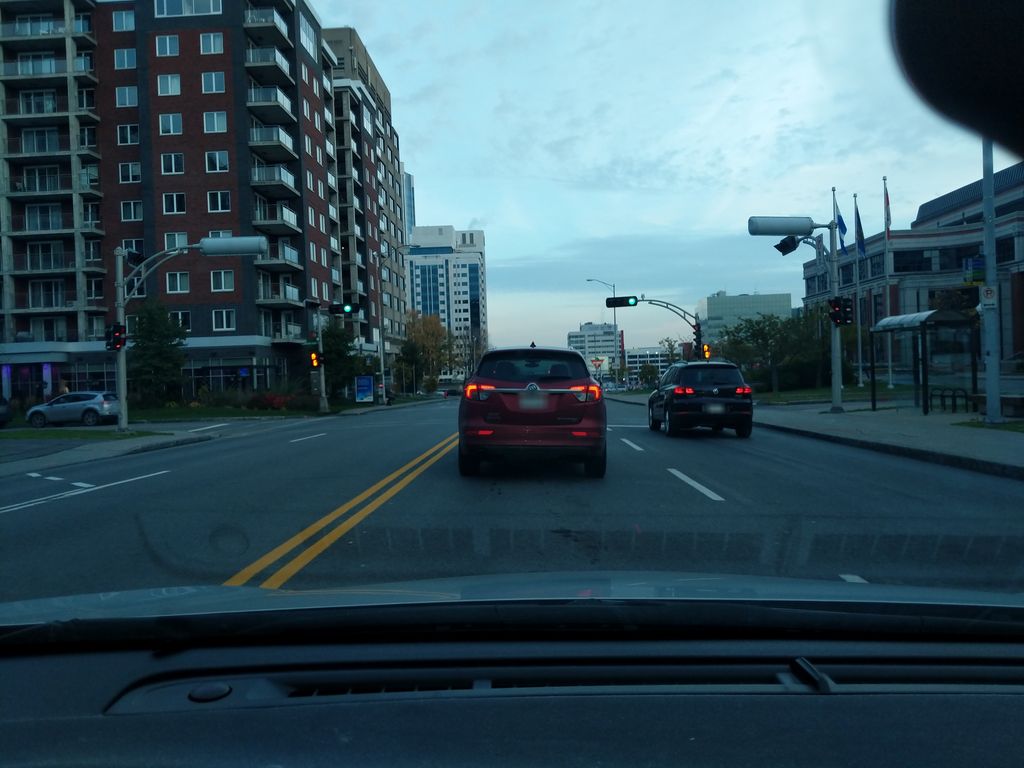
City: quebec_city